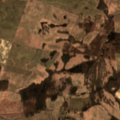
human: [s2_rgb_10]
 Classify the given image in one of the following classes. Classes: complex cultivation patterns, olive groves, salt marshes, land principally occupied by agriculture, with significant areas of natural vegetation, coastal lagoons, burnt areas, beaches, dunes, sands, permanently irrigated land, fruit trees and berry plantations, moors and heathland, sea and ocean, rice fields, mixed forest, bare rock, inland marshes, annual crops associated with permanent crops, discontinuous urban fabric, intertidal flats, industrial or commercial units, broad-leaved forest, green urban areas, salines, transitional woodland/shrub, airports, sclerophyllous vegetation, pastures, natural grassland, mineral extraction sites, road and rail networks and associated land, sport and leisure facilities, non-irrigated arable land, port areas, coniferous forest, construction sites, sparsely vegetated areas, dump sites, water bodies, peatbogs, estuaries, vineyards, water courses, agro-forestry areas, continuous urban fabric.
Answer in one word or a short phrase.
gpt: non-irrigated arable land, land principally occupied by agriculture, with significant areas of natural vegetation, transitional woodland/shrub